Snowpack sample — Buffalo Mountain, Silverthorne, Colorado, USA (2/22/26, 2:02 PM MST)
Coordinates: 39.622, -106.113
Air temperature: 33 °F
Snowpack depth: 63 cm
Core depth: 40 cm
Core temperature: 26.6 °F
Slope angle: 11°, slope face: 116°
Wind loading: low
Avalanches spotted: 0
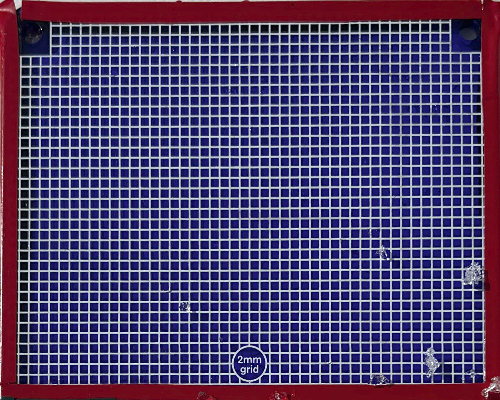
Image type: profile
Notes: In a firebreak similar to site 1, minimal wind loading with no spotted avalanches (not many faces in view though)